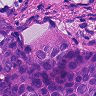
Metastatic tissue present: yes